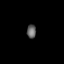
Tissue: prostate
Cell type: T cells
Senescence score: 0.3078
Nuclear area (px): 123
Mean DAPI intensity: 99.423